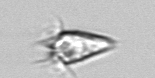
Label: Paratontonia_gracillima